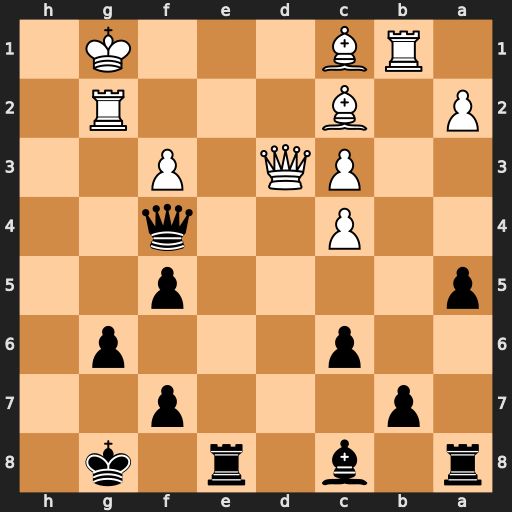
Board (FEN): r1b1r1k1/1p3p2/2p3p1/p4p2/2P2q2/2PQ1P2/P1B3R1/1RB3K1
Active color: b
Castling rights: -
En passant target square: -
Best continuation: Re1+ Kf2 Qh4+